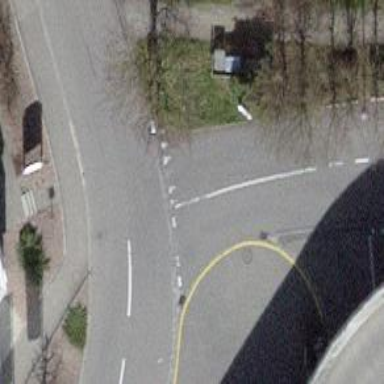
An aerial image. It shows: Road with "give way" sign.